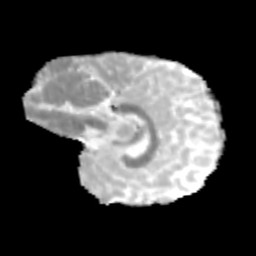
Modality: MD
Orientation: sagittal
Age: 10
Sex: female
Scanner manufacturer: siemens
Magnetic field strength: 3 T
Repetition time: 3.8 s
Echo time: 0.07 s